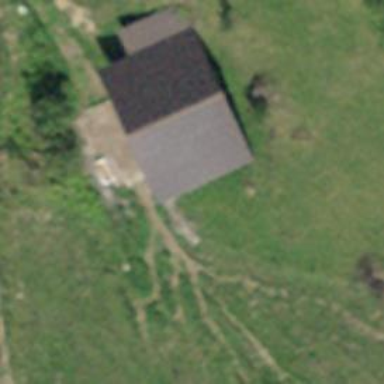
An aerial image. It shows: Rural barn.